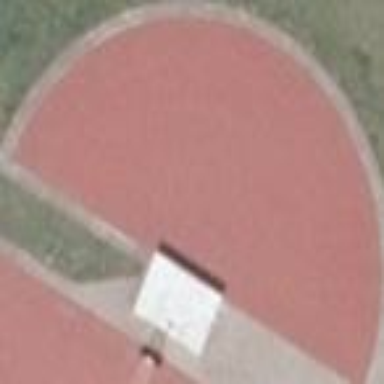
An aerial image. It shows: Athletics pitch used for leisure sports activities.